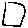
Label: square